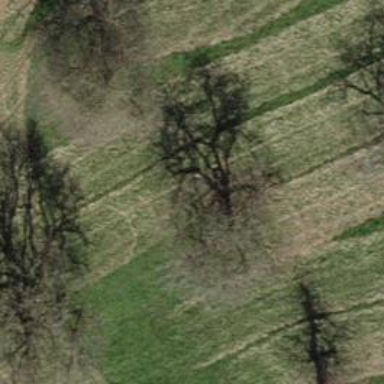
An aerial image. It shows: Agricultural area with deciduous broadleaved trees.